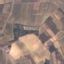
Land use / land cover class: PermanentCrop